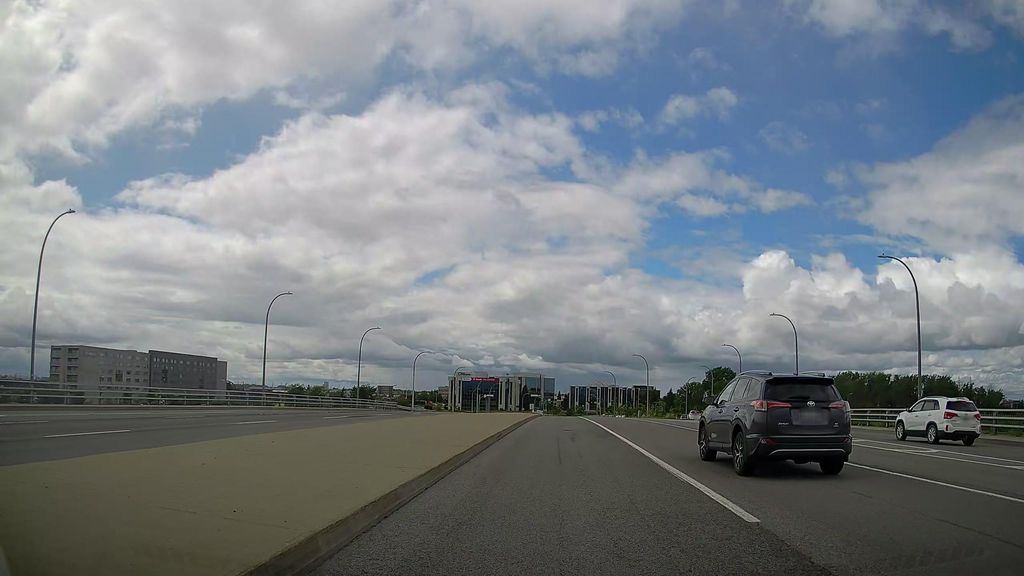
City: montreal